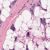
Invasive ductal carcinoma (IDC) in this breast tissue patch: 1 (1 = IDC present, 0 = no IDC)